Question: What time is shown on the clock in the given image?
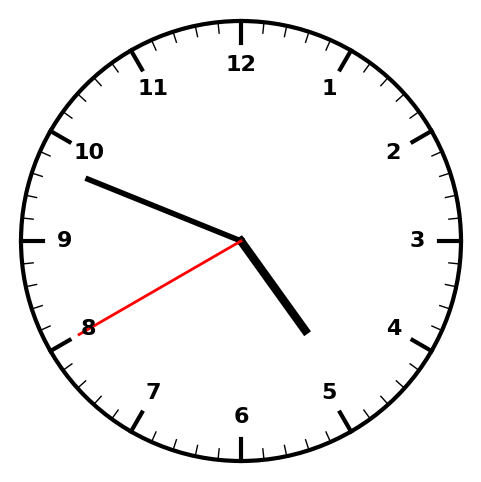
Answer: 04:48:40